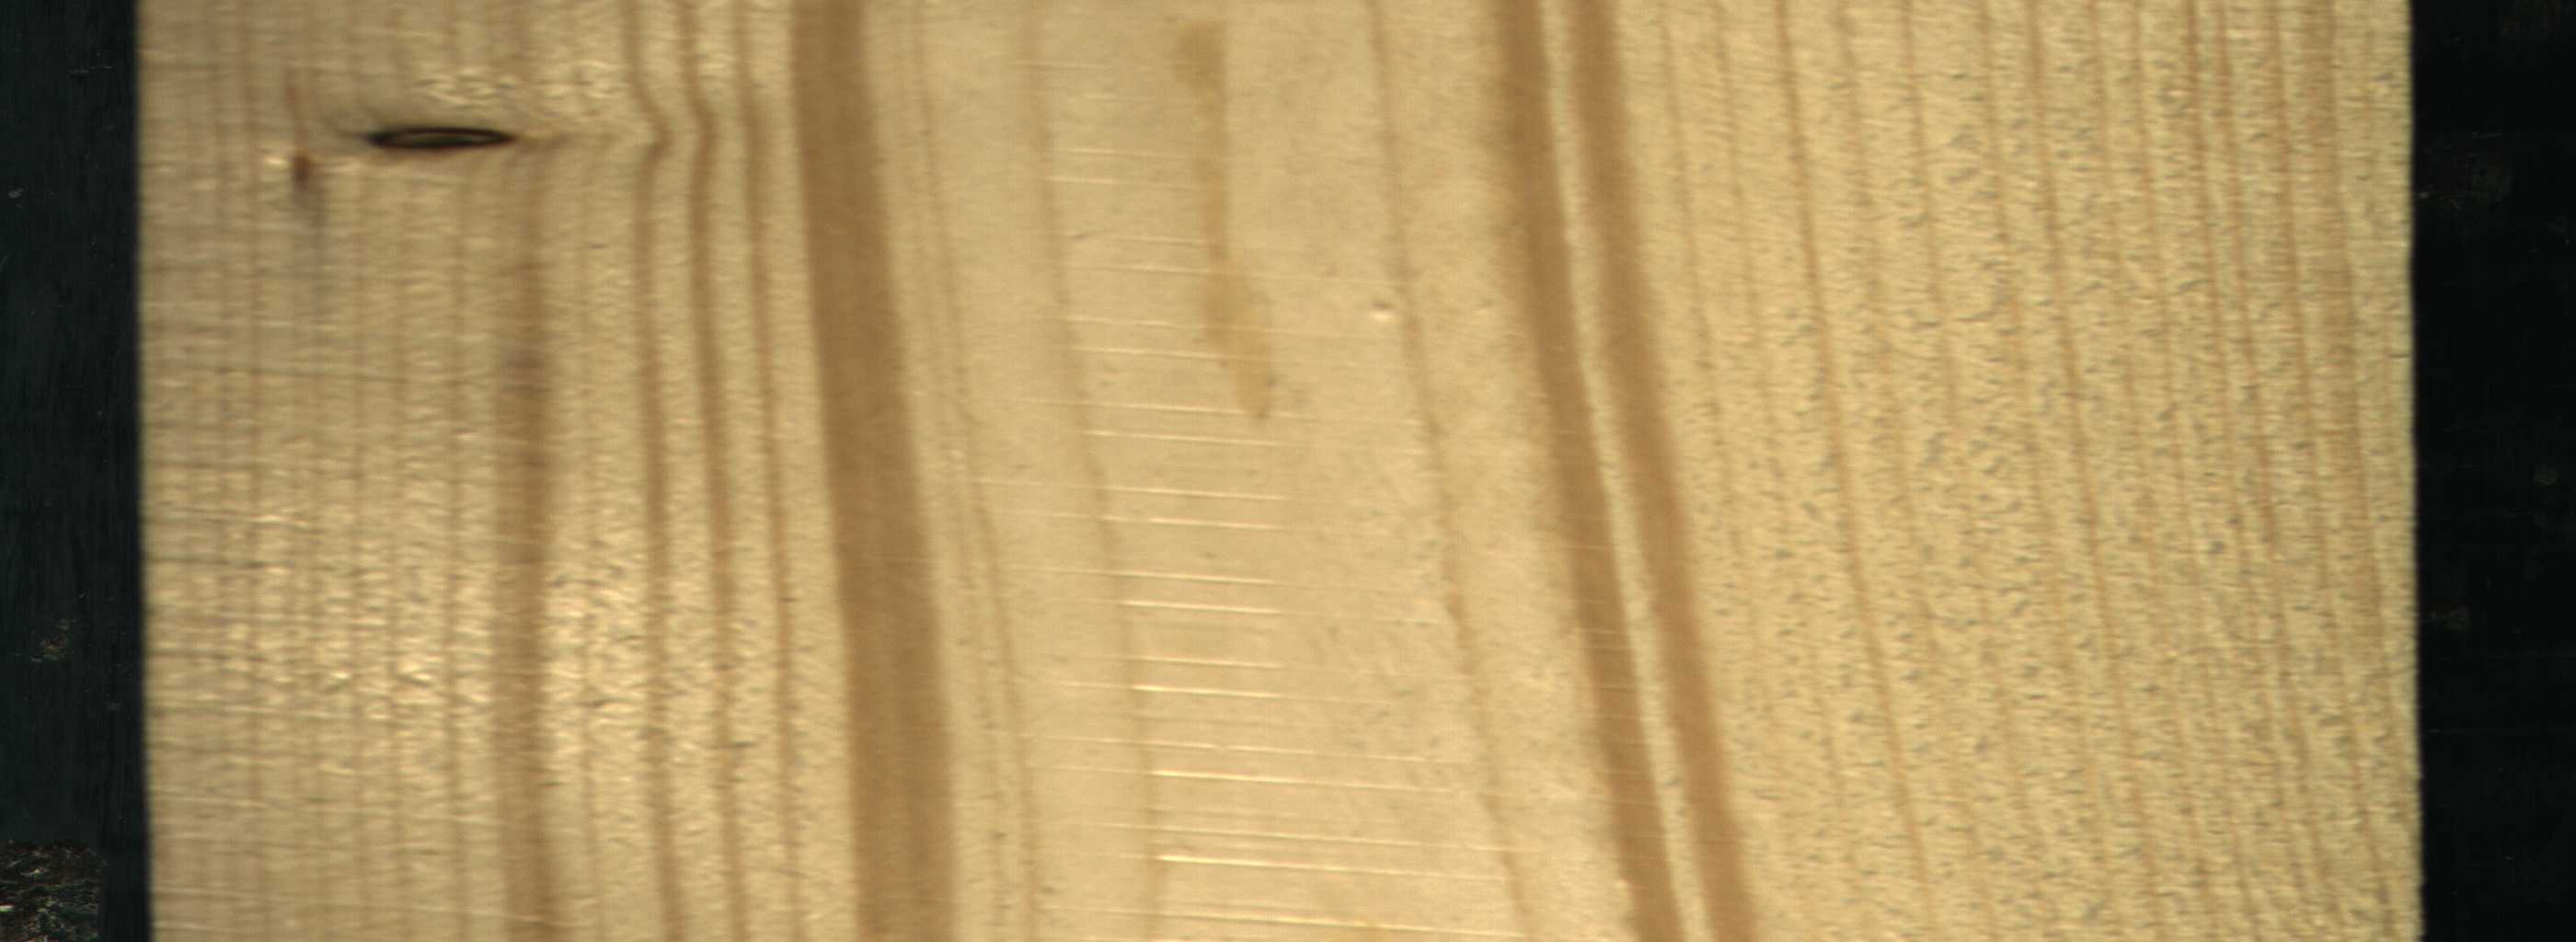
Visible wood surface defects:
resin
Dead_Knot